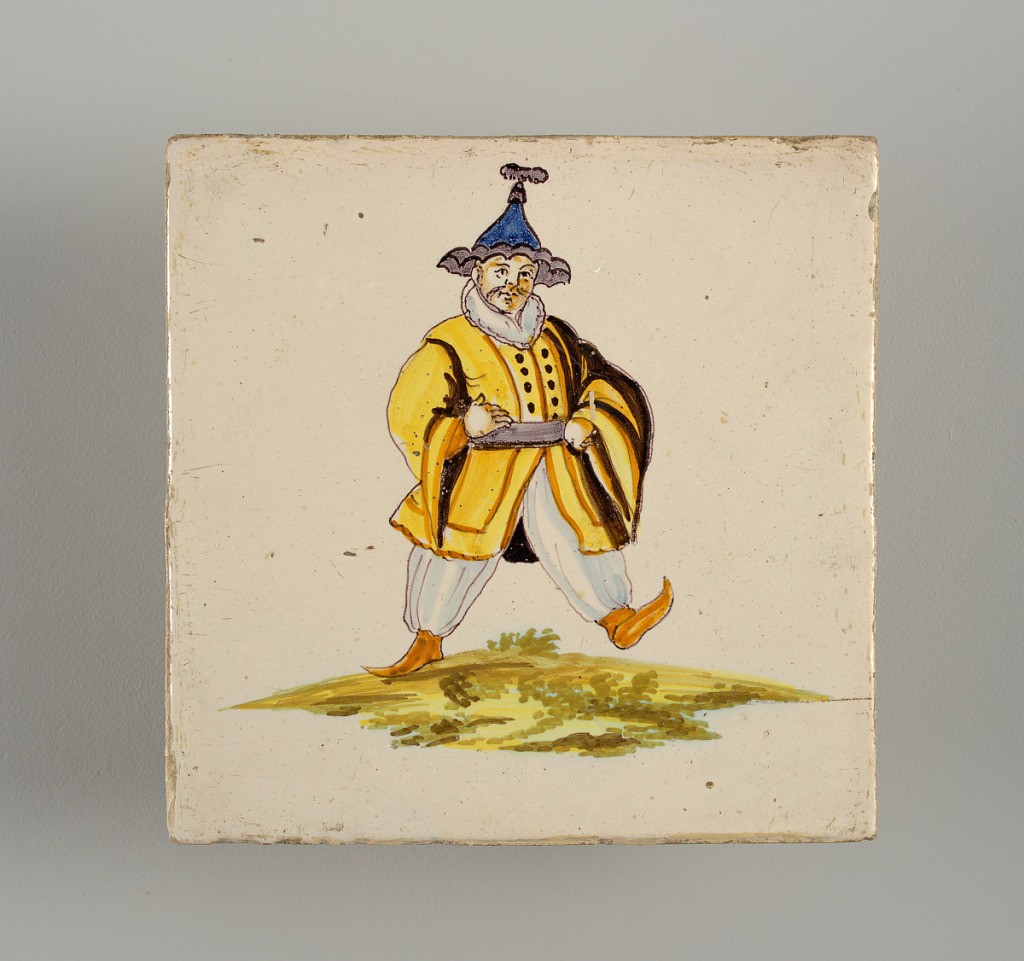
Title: Tile
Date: late 18th–early 19th century
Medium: Earthenware, glazed and high fire decorated
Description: Man dressed in white trousers, yellow knee long jacket and pointed blue hat; walking to the right. Chinoiserie type decoration.